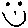
Label: smiley face